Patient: sex M, age 48
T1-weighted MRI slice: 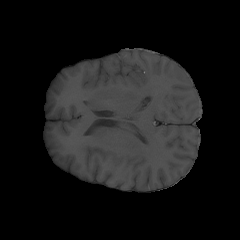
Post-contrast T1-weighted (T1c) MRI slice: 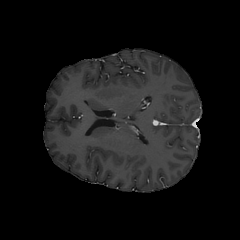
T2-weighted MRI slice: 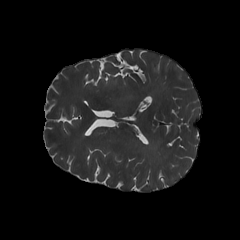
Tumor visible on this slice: no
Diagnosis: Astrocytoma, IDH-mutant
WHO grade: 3